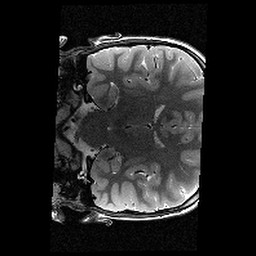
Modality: T2w
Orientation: coronal
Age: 12
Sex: male
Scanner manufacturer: siemens
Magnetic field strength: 3 T
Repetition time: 8.46 s
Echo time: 0.067 s